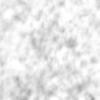
Label: no_change